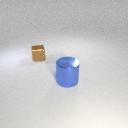
large blue metal cylinder to the right of small brown metal cube